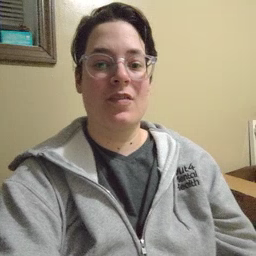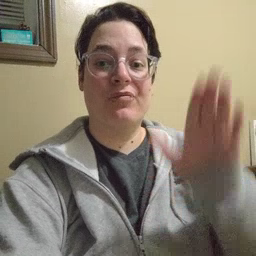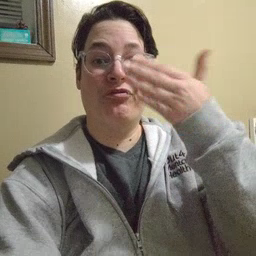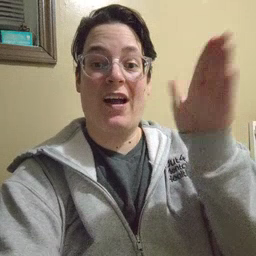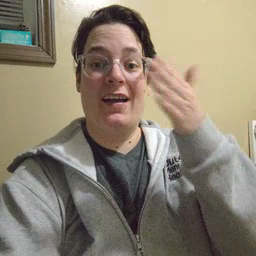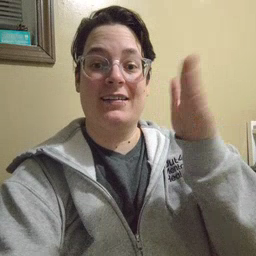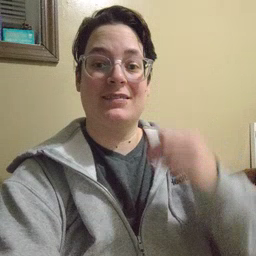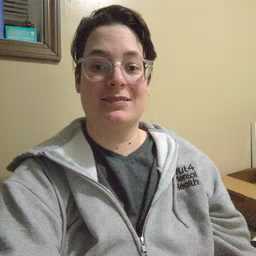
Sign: flag